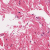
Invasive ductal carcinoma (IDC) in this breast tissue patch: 0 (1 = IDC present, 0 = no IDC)